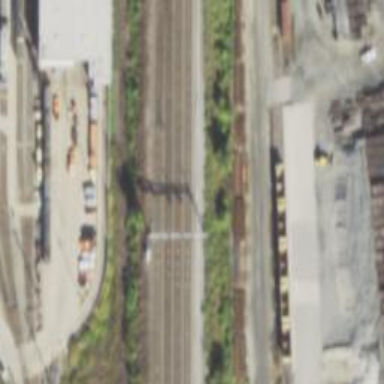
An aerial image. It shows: Railway signal.